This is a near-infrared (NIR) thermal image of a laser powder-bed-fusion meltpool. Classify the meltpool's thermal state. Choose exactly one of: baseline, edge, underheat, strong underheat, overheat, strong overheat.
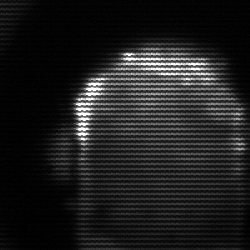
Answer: baseline